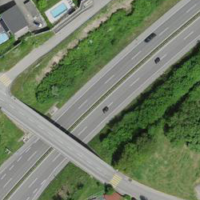
EUNIS habitat code: 57
Species observed at this site:
Milvus milvus